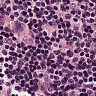
Metastatic tissue present: no